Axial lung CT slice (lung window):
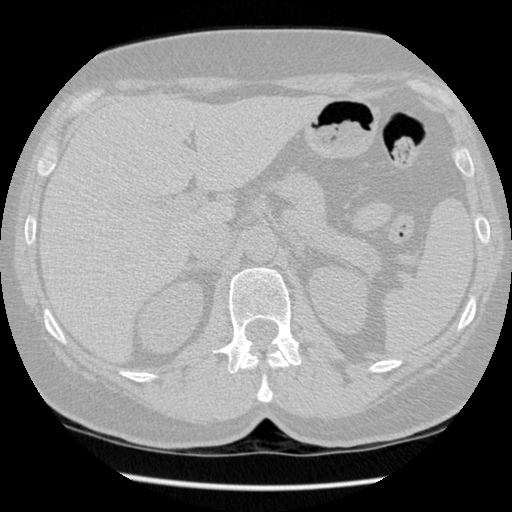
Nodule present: no